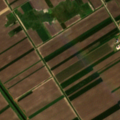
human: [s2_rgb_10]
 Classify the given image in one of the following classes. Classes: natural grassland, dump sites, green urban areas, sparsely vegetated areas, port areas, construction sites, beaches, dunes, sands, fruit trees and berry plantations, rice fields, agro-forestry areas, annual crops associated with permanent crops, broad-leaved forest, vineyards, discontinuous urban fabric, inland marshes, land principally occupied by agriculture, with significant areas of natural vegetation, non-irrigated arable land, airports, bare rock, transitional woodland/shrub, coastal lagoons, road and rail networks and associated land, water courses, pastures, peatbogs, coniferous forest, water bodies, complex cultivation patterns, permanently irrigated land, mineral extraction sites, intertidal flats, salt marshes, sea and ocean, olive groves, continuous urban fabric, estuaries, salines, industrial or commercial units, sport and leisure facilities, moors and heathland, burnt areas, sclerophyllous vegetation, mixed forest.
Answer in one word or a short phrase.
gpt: discontinuous urban fabric, non-irrigated arable land